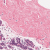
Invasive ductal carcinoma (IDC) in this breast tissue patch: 0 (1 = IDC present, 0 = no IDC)